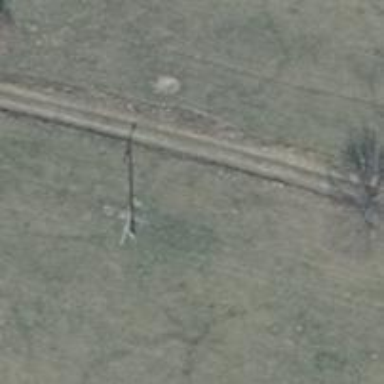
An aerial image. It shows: Power pole.